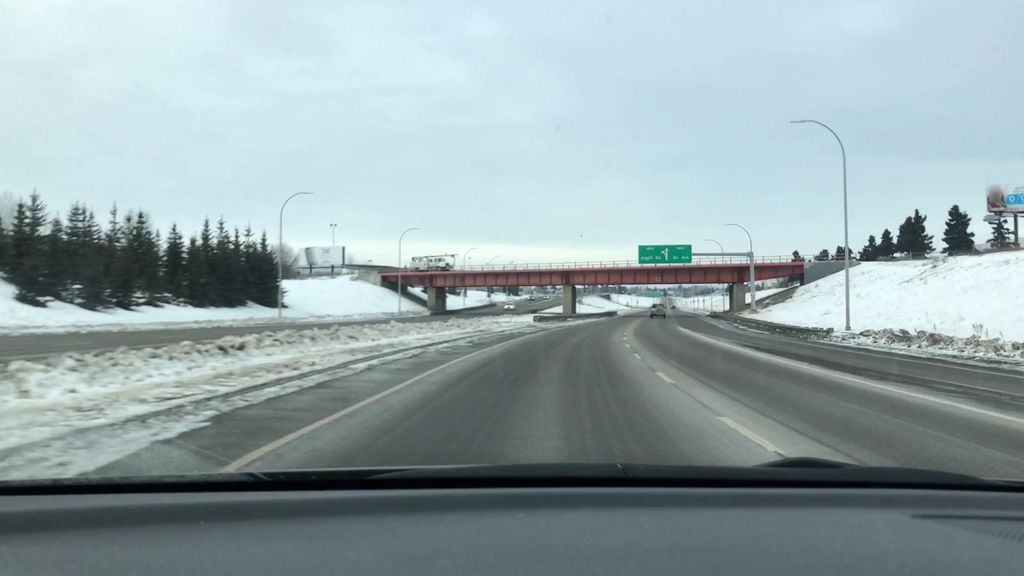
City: edmonton